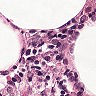
Metastatic tissue present: no